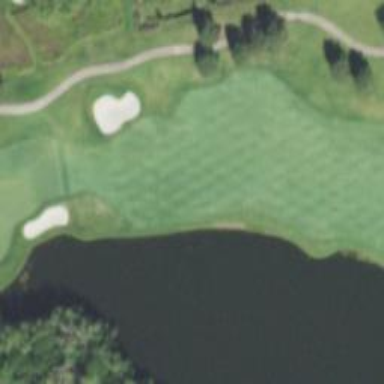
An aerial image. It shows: Golf hole.